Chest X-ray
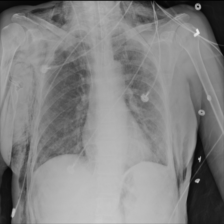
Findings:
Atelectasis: negative
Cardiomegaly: negative
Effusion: negative
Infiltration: negative
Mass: negative
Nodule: negative
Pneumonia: negative
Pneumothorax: negative
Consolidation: negative
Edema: negative
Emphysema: positive
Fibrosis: negative
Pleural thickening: negative
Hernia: negative